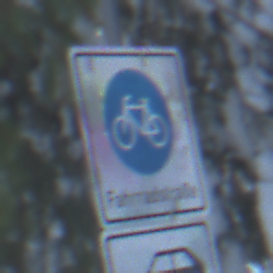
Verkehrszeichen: BeginnFahrradstrasse
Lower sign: MehrspurigeFahrzeugeFrei1
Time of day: MorningAfternoon
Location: Outdoor (Nature)
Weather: Clear
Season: Winter
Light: Natural